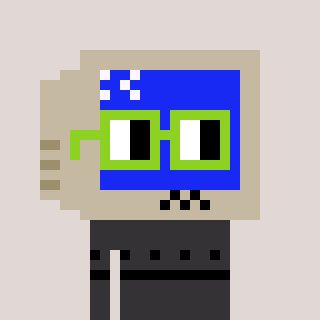
a pixel art character with square light green glasses, a old monitor-shaped head and a grayscale-colored body on a warm background